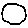
Label: circle